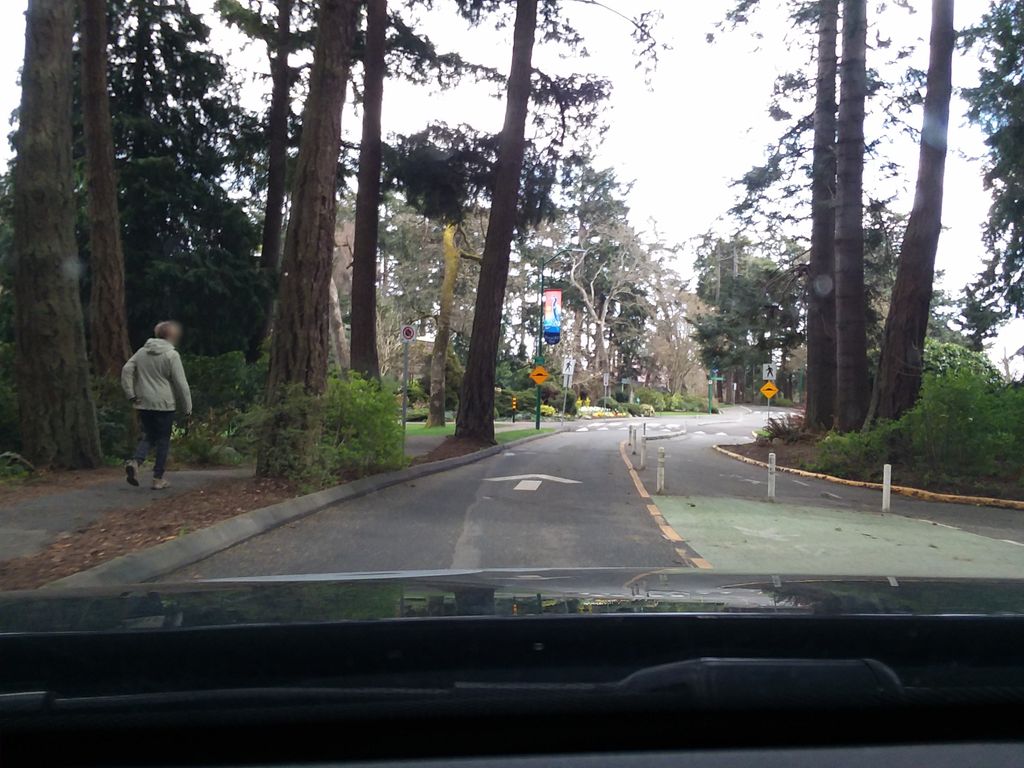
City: victoria